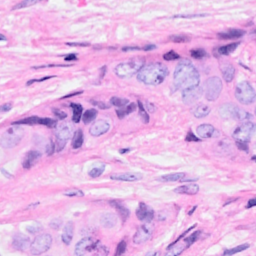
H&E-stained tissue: Breast